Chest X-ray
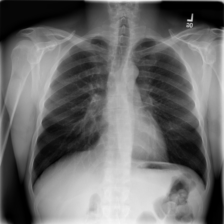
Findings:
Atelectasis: negative
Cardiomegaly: negative
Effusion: negative
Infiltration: negative
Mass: negative
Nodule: negative
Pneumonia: negative
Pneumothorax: negative
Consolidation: negative
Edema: negative
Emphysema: negative
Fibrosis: negative
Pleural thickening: negative
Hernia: negative